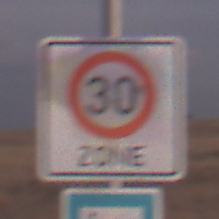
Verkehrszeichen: BeginnZone30
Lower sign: SackgasseRadverkehrFussgaengerDurchlaessig
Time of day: SunriseSunset
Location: Outdoor (Nature)
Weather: PartlyCloudy
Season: NotSpecified
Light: Natural